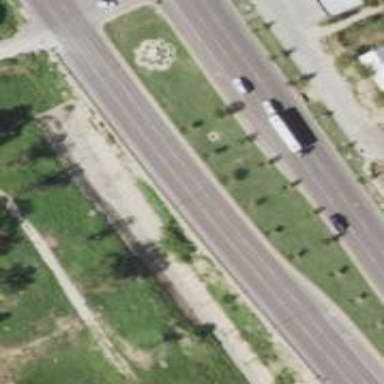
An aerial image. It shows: Trunk highway.